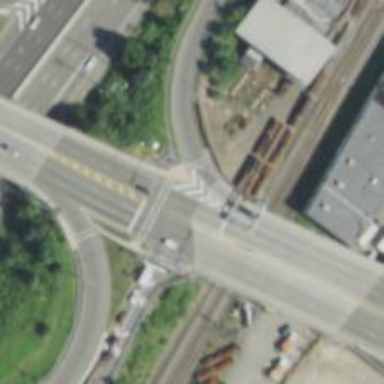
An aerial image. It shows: Trunk_link highway on bridge.